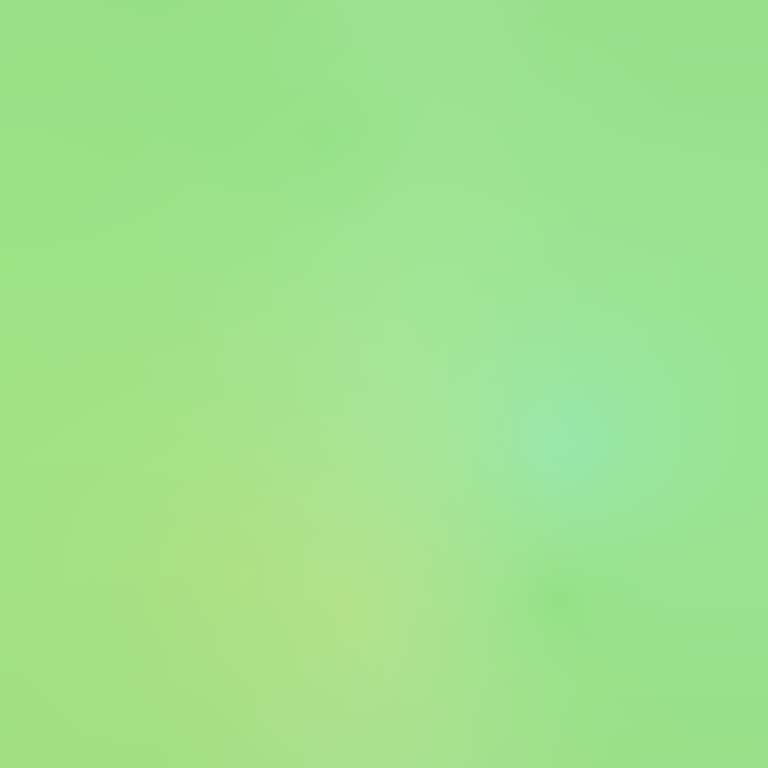
Abstract light effect, smooth gradient from soft green to light yellow, calm atmosphere, diffuse glow, no room, no furniture, no objects.